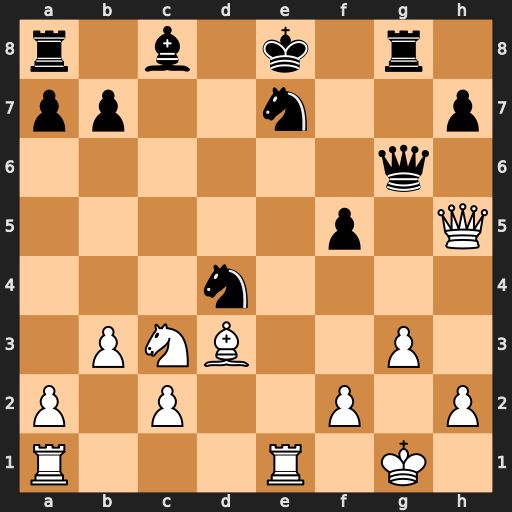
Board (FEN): r1b1k1r1/pp2n2p/6q1/5p1Q/3n4/1PNB2P1/P1P2P1P/R3R1K1
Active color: w
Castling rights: q
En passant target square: -
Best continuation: Rxe7+ Kxe7 Qh4+ Kf7 Qxd4